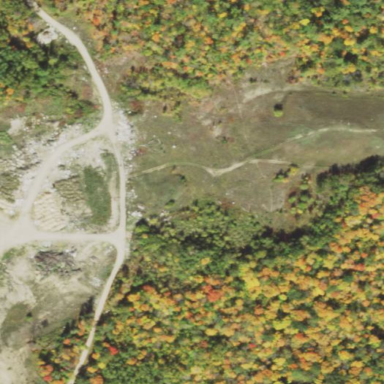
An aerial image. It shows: Quarry used for extracting gravel and sand resources.